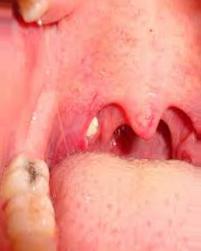
Condition: Mouth Ulcer